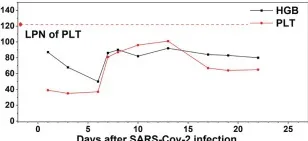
The profile of white blood cell (WBC), hemoglobin (HGB), platelet (PLT), prothrombin time (PT), and activated partial thromboplastin time (APTT) of the patient during the therapy course of COVID-19. (C) HGB and PLT.
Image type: pathology (masson_trichrome)